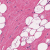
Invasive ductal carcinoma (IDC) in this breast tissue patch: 0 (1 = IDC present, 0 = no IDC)